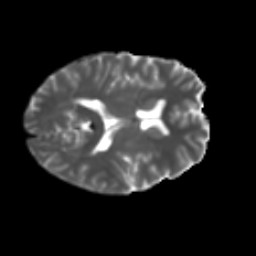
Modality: T2w
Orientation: axial
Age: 27
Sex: female
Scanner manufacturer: ge
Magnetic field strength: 3 T
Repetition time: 7.8 s
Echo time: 0.0606 s